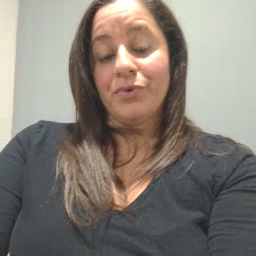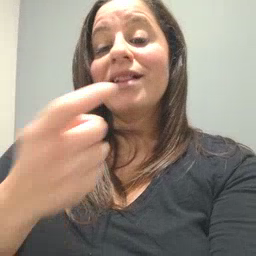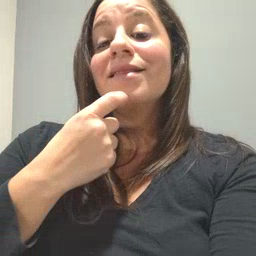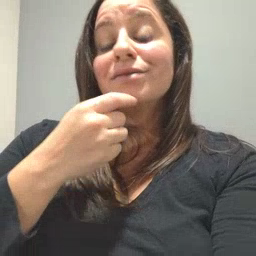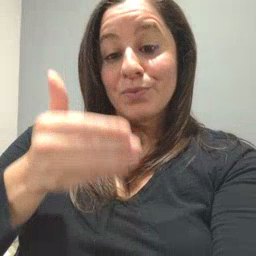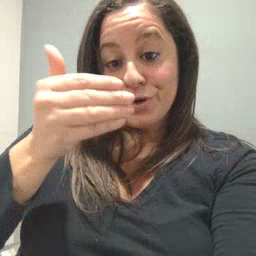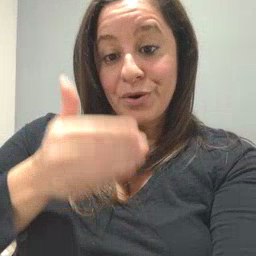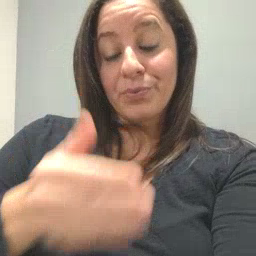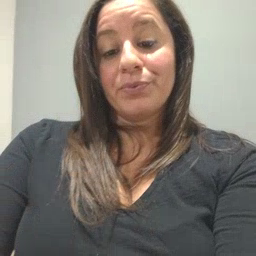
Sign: glasswindow